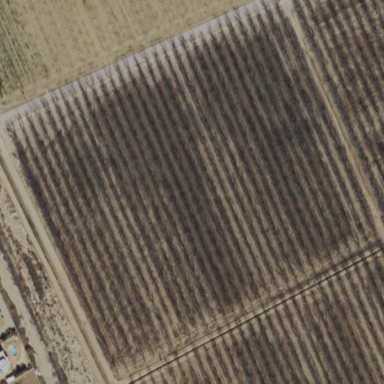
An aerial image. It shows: Orchard.